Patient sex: F
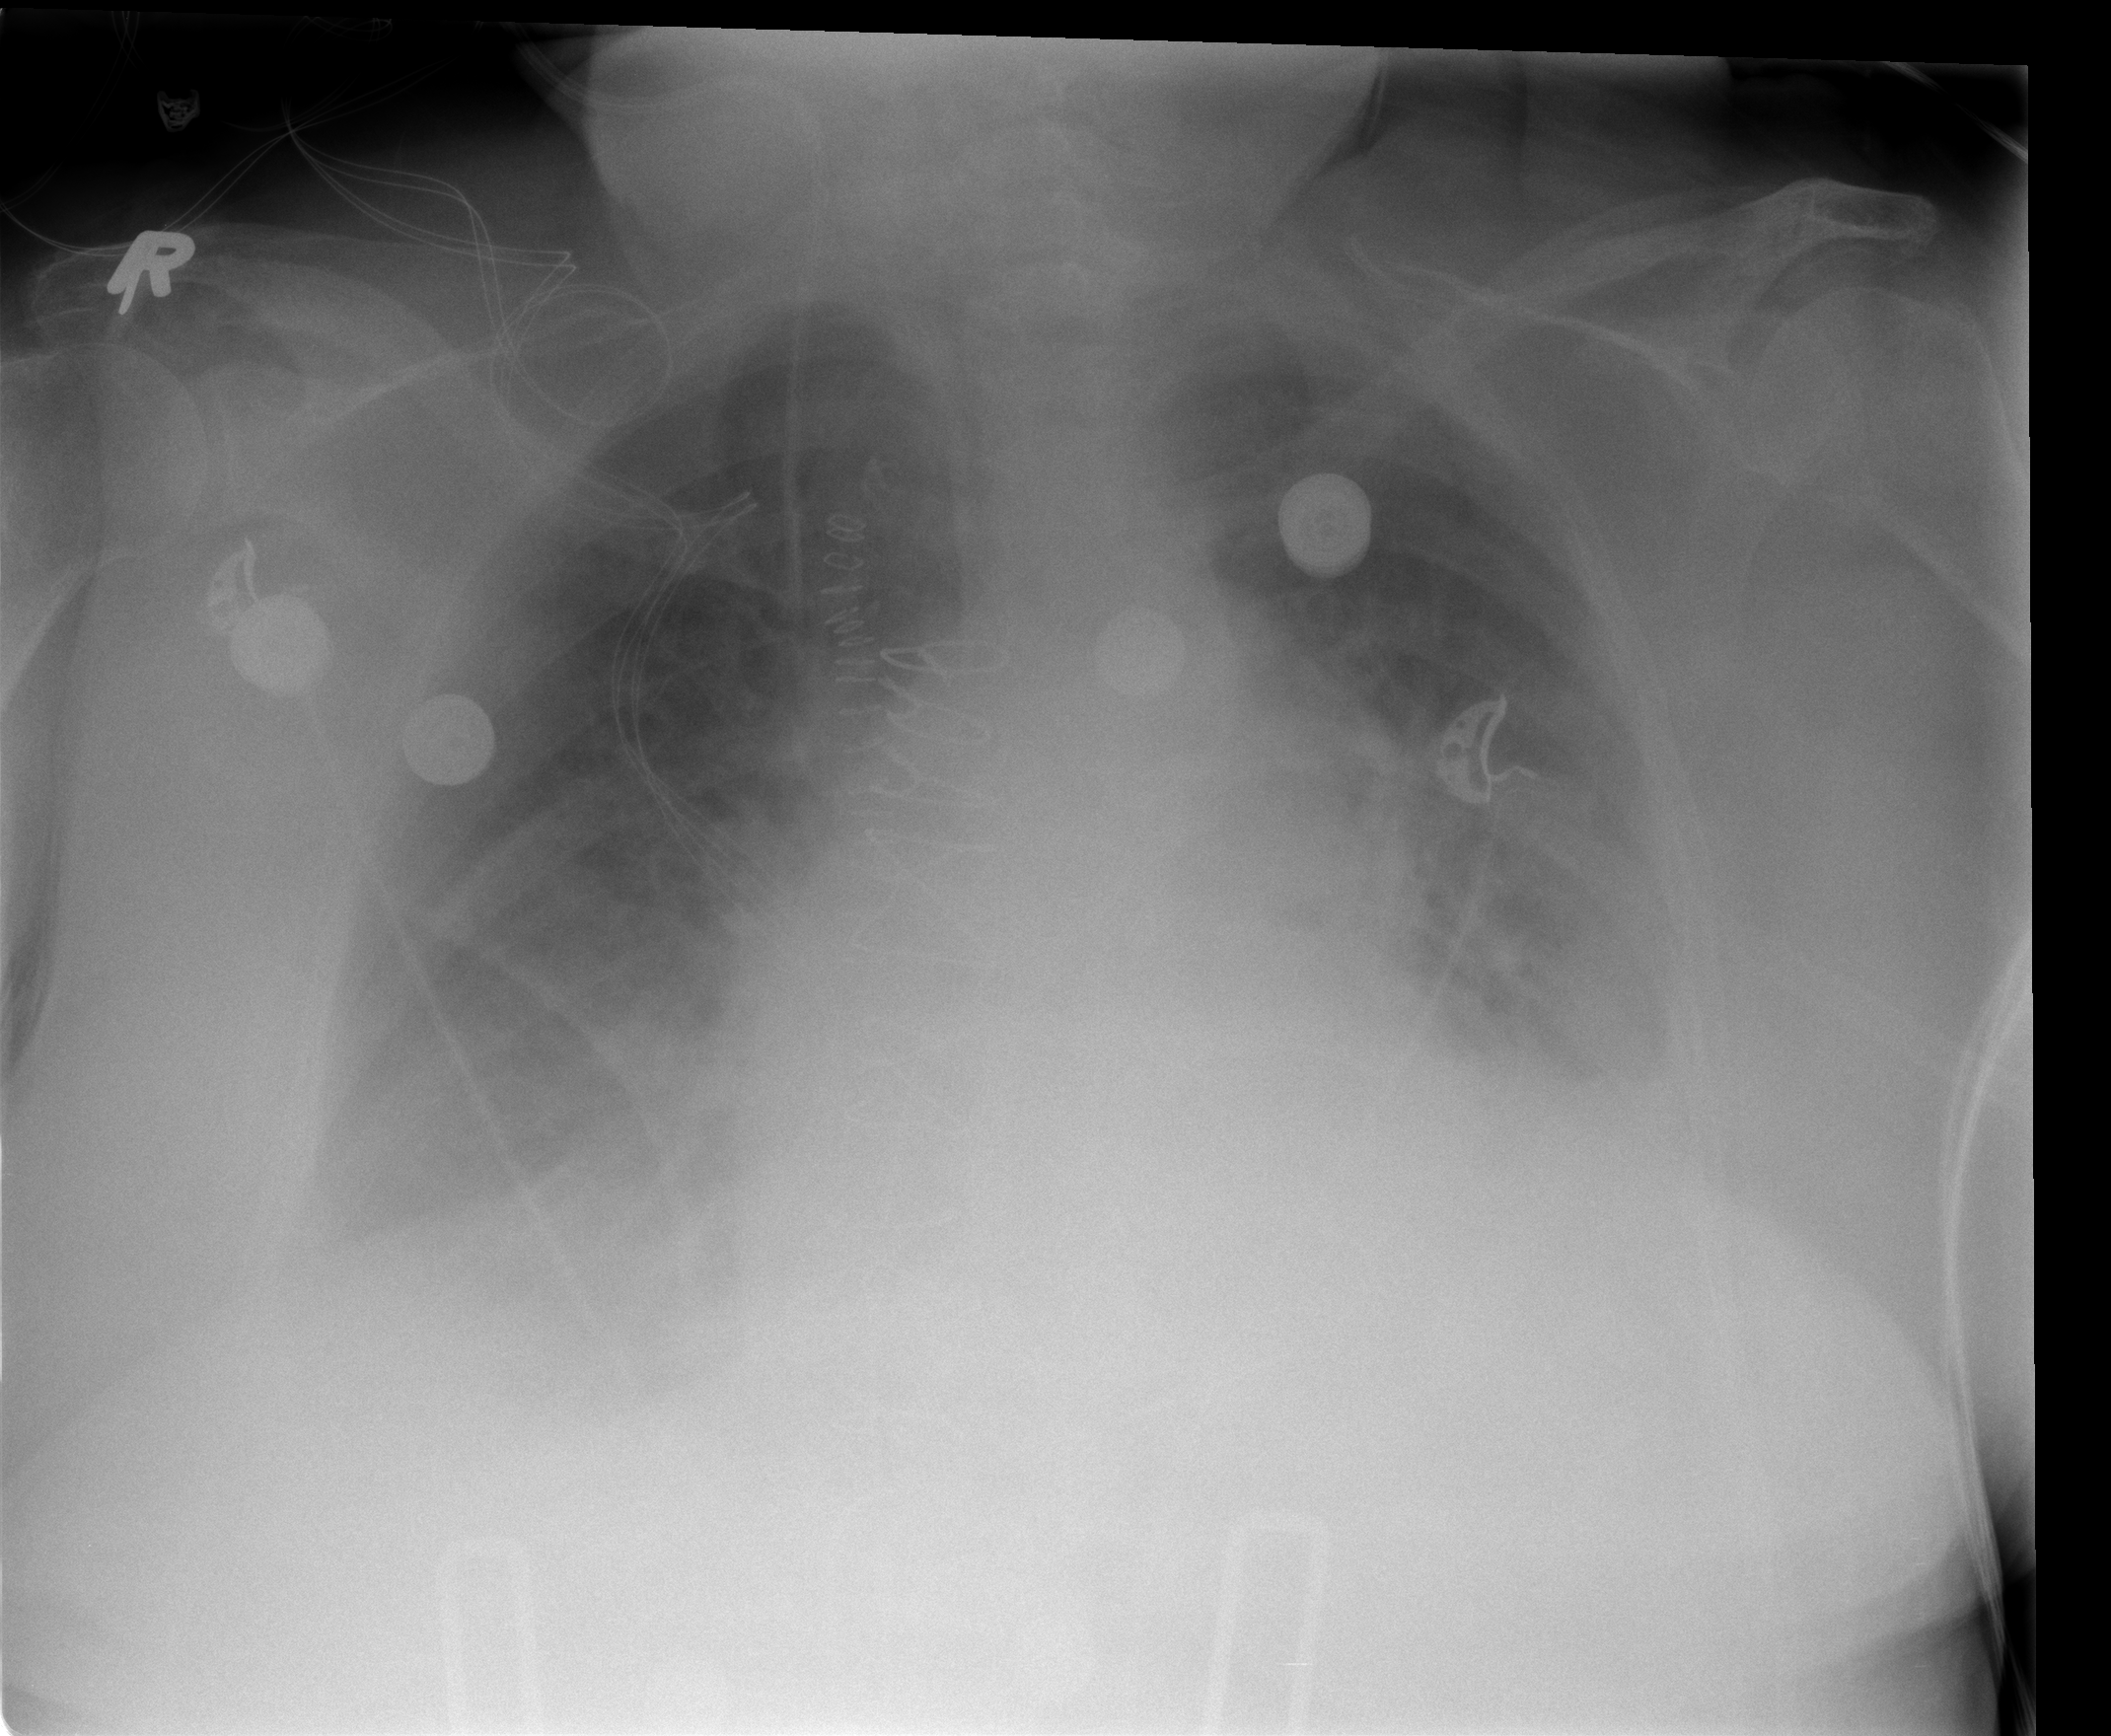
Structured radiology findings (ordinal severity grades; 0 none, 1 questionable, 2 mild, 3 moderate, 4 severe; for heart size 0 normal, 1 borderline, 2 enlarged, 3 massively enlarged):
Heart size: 1
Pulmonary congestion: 2
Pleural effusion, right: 1
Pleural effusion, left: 2
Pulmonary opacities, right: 0
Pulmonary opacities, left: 0
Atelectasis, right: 2
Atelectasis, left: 2